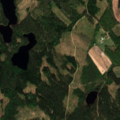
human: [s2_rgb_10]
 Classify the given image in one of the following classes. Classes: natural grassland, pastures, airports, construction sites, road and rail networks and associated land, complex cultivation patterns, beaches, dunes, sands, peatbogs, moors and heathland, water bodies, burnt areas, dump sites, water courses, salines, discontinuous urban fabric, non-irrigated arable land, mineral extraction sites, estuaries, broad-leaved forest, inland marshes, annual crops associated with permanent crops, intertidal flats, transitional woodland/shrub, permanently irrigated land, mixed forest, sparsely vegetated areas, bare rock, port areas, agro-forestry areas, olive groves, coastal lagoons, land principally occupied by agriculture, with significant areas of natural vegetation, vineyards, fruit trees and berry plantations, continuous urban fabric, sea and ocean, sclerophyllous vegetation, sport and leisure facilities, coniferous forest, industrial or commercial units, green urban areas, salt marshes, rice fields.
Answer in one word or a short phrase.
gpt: broad-leaved forest, coniferous forest, mixed forest, transitional woodland/shrub, water bodies